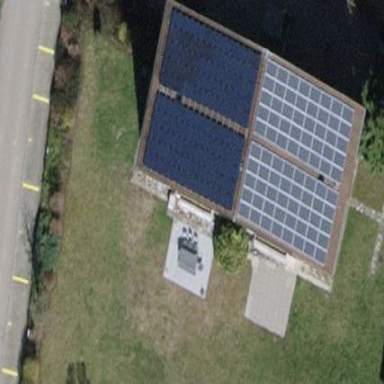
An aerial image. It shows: Solar power generator utilizing photovoltaic technology with solar photovoltaic panels.